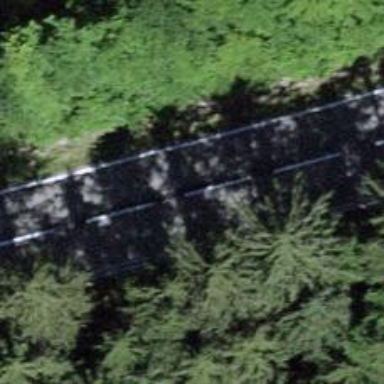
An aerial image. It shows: Tertiary road.